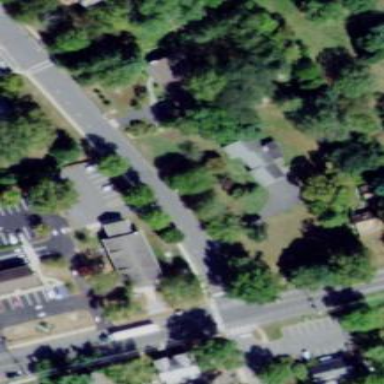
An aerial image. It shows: Street-side parking area.